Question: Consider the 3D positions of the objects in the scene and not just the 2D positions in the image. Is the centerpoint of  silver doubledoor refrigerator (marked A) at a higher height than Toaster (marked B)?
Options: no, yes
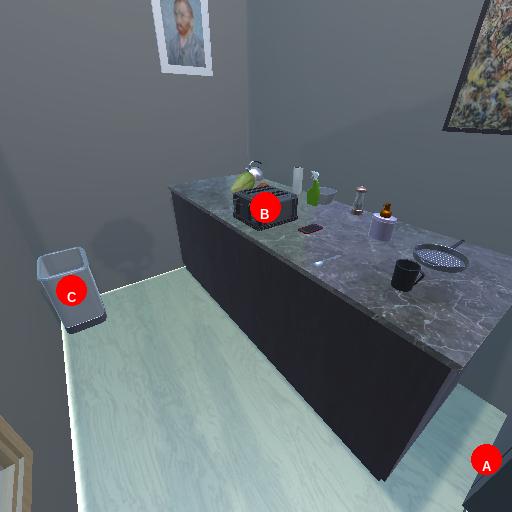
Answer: no